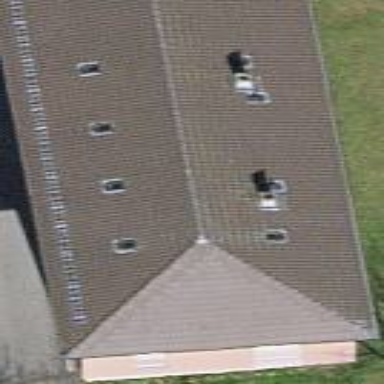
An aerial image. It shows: Hipped roof apartment building.